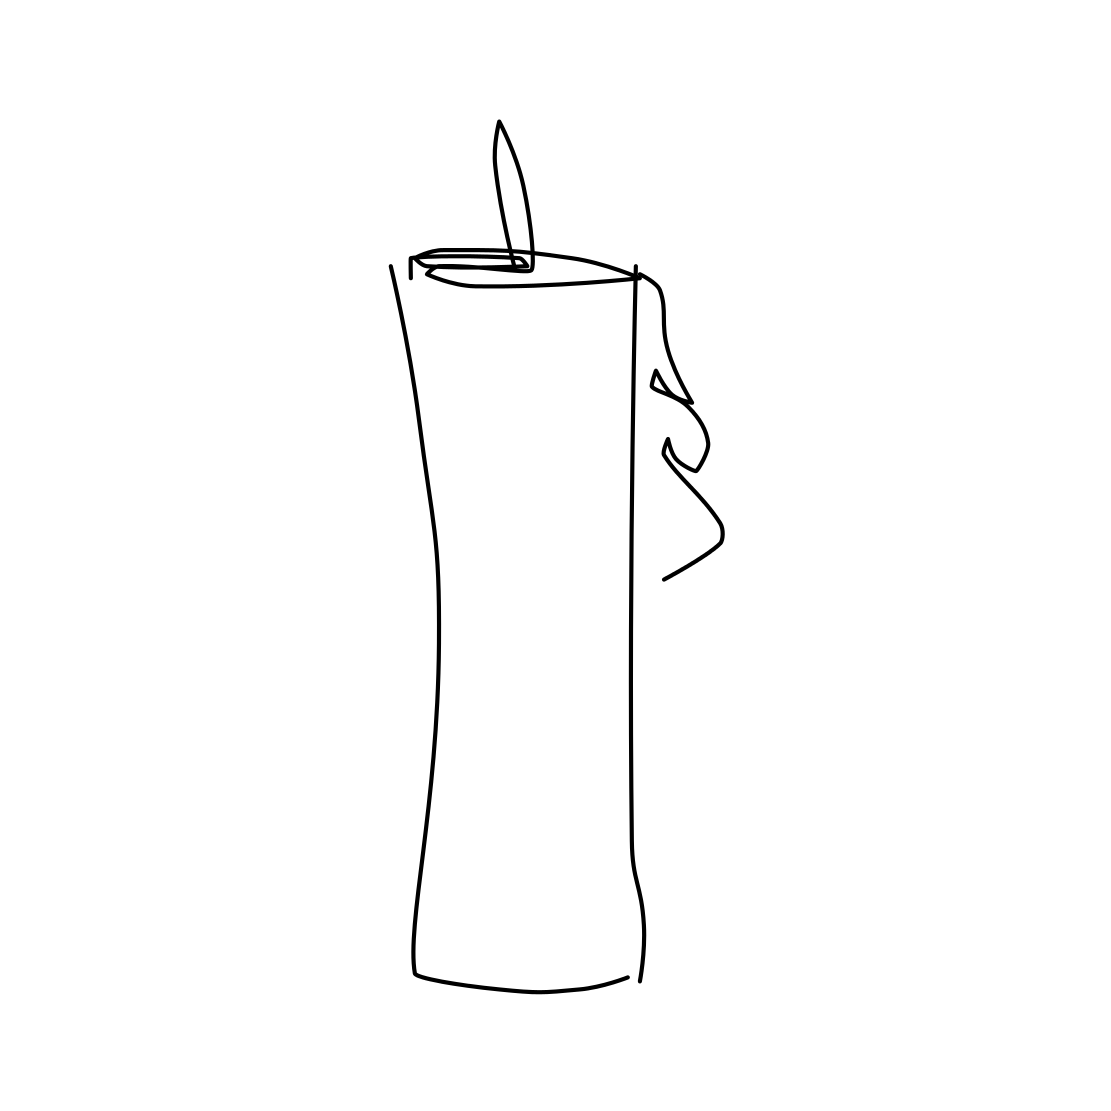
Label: candle